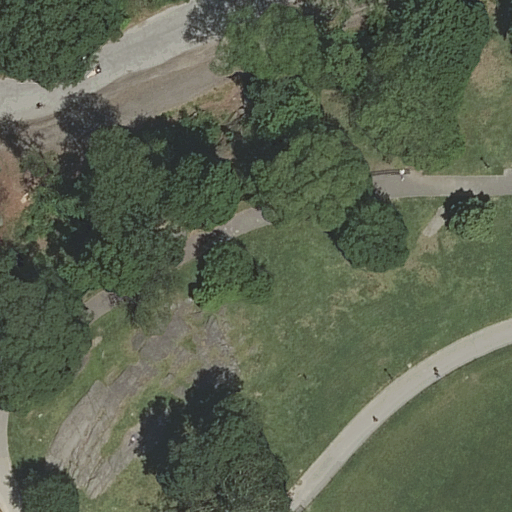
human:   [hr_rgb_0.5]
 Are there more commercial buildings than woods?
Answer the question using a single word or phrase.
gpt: no

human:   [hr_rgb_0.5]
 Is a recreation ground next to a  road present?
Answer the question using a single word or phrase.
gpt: yes

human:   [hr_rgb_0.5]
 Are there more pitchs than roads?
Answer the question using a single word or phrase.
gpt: no

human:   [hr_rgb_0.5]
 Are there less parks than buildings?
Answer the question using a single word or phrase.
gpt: no

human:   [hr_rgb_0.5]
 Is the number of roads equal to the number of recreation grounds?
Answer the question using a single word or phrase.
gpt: no

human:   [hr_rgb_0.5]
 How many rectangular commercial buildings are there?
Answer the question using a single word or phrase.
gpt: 0

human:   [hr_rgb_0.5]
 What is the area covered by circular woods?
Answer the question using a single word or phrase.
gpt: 0m2

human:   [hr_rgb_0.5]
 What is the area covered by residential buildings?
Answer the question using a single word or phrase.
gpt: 0m2

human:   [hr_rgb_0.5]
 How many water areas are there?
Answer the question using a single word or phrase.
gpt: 0

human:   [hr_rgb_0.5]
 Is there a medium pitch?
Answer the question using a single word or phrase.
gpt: no

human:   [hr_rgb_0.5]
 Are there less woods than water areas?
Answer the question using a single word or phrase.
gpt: no

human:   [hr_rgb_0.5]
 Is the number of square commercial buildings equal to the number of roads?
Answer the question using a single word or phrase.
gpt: no

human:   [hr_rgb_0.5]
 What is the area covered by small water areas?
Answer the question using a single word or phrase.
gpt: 0m2

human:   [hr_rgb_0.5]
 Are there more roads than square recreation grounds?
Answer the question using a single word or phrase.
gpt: yes

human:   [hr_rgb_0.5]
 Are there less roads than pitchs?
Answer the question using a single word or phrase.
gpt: no

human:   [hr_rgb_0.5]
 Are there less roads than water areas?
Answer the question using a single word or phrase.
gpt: no

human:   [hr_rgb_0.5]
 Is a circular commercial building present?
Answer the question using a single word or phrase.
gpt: no

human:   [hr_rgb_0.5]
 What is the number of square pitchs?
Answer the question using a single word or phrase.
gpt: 0

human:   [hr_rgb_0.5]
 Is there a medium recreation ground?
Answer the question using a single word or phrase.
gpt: no

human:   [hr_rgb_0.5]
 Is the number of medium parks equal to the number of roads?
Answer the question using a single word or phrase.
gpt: no

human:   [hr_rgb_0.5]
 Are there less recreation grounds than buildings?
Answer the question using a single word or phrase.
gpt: no

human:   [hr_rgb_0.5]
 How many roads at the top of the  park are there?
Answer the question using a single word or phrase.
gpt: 0

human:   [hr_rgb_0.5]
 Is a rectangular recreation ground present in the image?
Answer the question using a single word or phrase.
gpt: no

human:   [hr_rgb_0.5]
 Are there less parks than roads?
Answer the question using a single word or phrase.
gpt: yes

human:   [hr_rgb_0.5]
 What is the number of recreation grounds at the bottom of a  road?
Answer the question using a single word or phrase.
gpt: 1

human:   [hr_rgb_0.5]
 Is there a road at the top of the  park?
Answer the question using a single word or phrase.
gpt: no

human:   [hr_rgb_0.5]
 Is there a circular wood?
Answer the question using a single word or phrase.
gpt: no

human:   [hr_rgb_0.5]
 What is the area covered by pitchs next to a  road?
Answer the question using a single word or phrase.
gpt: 2265m2

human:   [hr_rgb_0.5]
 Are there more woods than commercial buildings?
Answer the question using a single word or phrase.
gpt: yes

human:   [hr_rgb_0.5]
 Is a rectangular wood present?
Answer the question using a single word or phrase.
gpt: no

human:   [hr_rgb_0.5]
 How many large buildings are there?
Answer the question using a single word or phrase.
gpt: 0

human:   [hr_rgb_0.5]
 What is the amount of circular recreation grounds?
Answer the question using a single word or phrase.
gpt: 0

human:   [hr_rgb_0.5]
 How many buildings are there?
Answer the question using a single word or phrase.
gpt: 0

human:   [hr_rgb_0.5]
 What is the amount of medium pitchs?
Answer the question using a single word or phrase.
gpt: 0

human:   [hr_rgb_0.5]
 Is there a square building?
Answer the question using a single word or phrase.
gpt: no

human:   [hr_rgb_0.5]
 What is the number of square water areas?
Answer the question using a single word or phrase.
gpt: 0

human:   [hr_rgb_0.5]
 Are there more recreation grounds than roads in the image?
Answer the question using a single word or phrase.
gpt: no